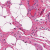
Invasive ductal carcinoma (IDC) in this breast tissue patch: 0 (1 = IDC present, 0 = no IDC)